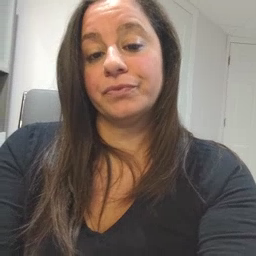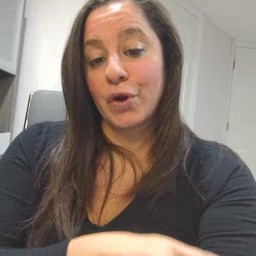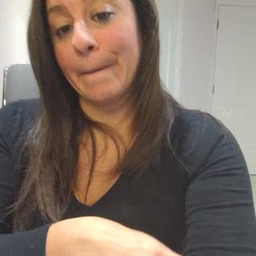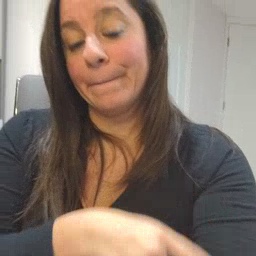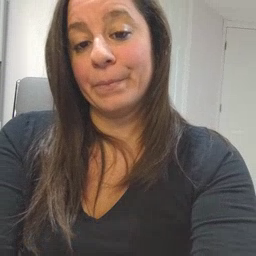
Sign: arm